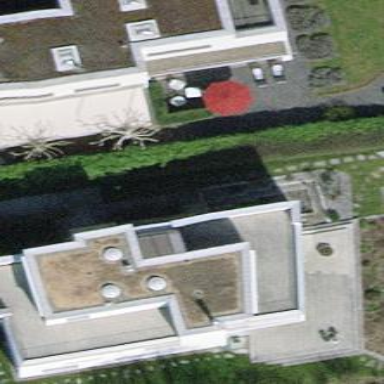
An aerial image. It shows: Detached building with flat roof.